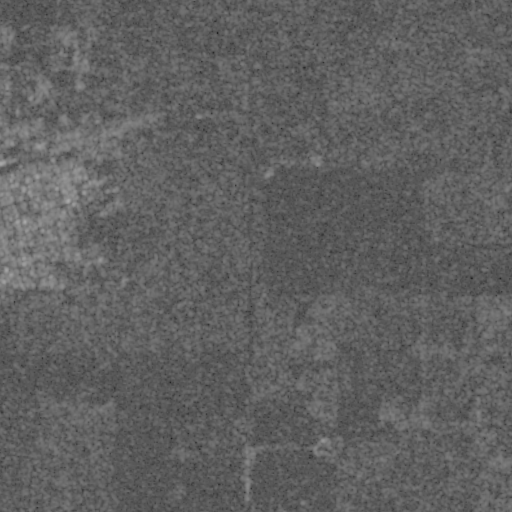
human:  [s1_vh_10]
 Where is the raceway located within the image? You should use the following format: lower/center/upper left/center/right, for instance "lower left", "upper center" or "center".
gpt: The raceway is located in the upper left of the image.
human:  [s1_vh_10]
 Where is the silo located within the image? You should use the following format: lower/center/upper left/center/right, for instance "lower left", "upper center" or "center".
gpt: The silo is located in the upper left of the image.
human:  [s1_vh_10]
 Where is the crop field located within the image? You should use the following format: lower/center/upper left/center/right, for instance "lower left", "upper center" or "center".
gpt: There is no crop field in the image.

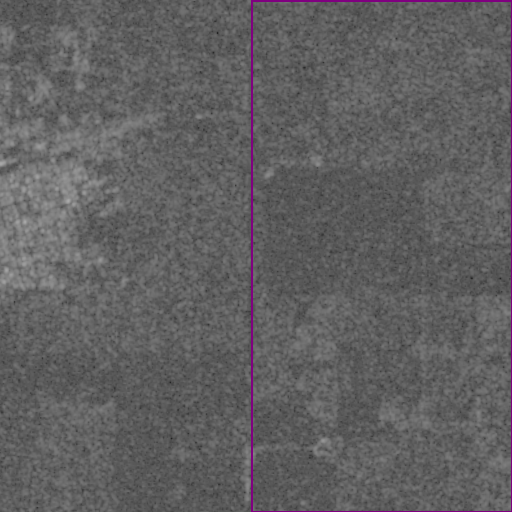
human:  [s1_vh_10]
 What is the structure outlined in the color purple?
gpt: The structure outlined in purple is a crop field.
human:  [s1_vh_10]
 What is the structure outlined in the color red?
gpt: There is no red outline.